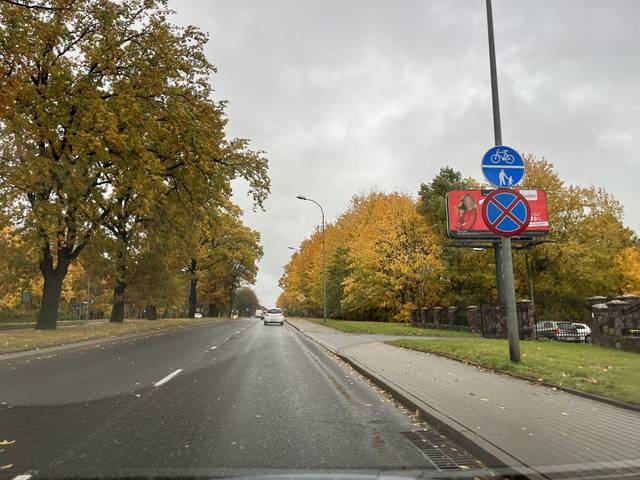
Region: Germany
Coordinates: 54.467, 17.055